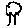
Label: tree